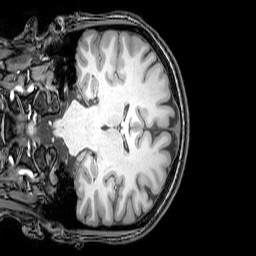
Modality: T1w
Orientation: coronal
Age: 24
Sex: female
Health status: healthy
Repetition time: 0.081 s
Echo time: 0.037 s